Interaction volume radius: 5 \u00c5
Interaction volume height: 10 \u00c5
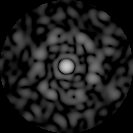
Disorder parameter: 0.8203